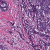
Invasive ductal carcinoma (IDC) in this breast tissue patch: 0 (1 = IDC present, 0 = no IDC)